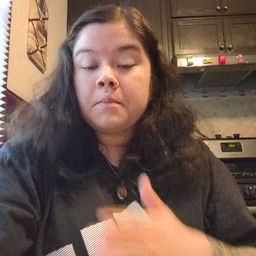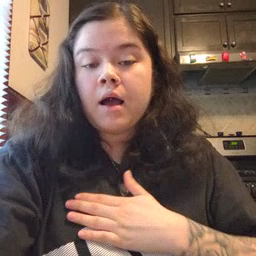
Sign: minemy